Question: I am new in Kendo UI, I have one kendo DatePicker and one Kendo GridView. After selecting a date from DatePicker according the data should bind to the Kendo GridView. I use jquery with Ajax and my jquery function is

'''
List<MDA.AppEntities.Orders.OrderList> objConsults = new List<MDA.AppEntities.Orders.OrderList>();
objConsults = DataFacade.Operations.GetCustomerOrderDetailsByCustomerID(Patientid,startDate,en dDate );
return new PrimeJsonResult { MaxJsonLength = int.MaxValue, JsonRequestBehavior = JsonRequestBehavior.AllowGet, Data = new GridModel<MDA.AppEntities.Orders.OrderList> { Data = objConsults } };
'''
It is going inside 'success: function(data)', but not executing inside code and jump back to '$.ajax('), and I don't understand why.
'''
@(Html.Kendo().Grid<MDA.AppEntities.Orders.OrderList>(Model.OrderList)
.Name("GridOrders")
.PrefixUrlParameters(false)
.Columns(col =>
{
col.Bound(o => o.Ord_ID).Title("Event ID").Width("10%");
col.Bound(o => o.Ord_Date).Title("Event Date").Format("{0:MM/dd/yyyy}").Width("10%");
col.Bound(o => o.Status).ClientTemplate("# if (EventType == 'eConsult') { # " + "<strong> #: EventConsultStatus #</strong> "
+ " # } else if (OS_ID == " + (int)MDA.AppConstants.OrderStatus.AllOrderStatus.LocalPickupInScriptSureQueue + " || OS_ID == "
+ (int)MDA.AppConstants.OrderStatus.AllOrderStatus.LocalPickupProcessing + " || OS_ID == " + (int)MDA.AppConstants.OrderStatus.AllOrderStatus.LocalPickupPending
+ " || OS_ID == " + (int)MDA.AppConstants.OrderStatus.AllOrderStatus.LocalPickupEnteredWithErrors + " || OS_ID == "
+ (int)MDA.AppConstants.OrderStatus.AllOrderStatus.LocalPickupScriptSureTimeWait + "){ # " + " <p> Rx Approved </p> " + " # } else if (OS_ID == "
+ (int)MDA.AppConstants.OrderStatus.AllOrderStatus.LocalPickupEntered + " || OS_ID == " + (int)MDA.AppConstants.OrderStatus.AllOrderStatus.PickedFromLocalPharmacy
+ ") { # " + " <p> LPU Complete </p>" + " # } else { # " + "<strong> #: OS_Desc # </strong>" + " # } #").Title("Status").Width("12%");
col.Bound(o => o.Comment).Title("Details").Width("20%");
col.Bound(o => o.TotalPrice).Title("Rx Cost").Format("$ " + "{0:F2}").Width("8%");
col.Bound(o => o.EventConsultStatusID).ClientTemplate(" # if((OS_ID==" + (int)MDA.AppConstants.OrderStatus.AllOrderStatus.OrderSubmitted
+ "|| OS_ID ==" + (int)MDA.AppConstants.OrderStatus.AllOrderStatus.ConsultationStarted
+ ")&& (EventConsultStatusID==" + (int)MDA.AppConstants.ConstantValues.ConsultationStatus.SUBMIT
+ " || EventConsultStatusID==" + (int)MDA.AppConstants.ConstantValues.ConsultationStatus.START
+ ")) {# " + @Html.ActionLink(String.IsNullOrEmpty("EditConsultation") ? "-" : "EditConsultationlink", "CreateConsultation", new { @CustID = "#=Cust_ID#", @IsEdit = "#=Ord_ID#" }, getHtmlAttributesForActionLink("EditConsultation")) + "#} else if ( EventConsultStatusID == "
+ (int)MDA.AppConstants.ConstantValues.ConsultationStatus.WRITTEN + ") {# <a href= " + Url.Action("ReviewConsultation", "Customer", new { id = "#=Ord_ID#" }) + " > view consult <p> See Doctor Notes and place Order if Prescription Written </p> </a> #} else if (EventConsultStatusID == "
+ (int)MDA.AppConstants.ConstantValues.ConsultationStatus.PENDING + ") {# <a href=" + Url.Action("ReviewConsultation", "Customer", new { id = "#Ord_ID#" })
+ "> view consult <p> See Doctor Notes and Respond </p> </a> #} else if (Eligible_ReFill && (OS_ID == 35 || OS_ID == 41)){ # <p> Eligible for Re-fill </p> <span > Please click on View Consult Link to see Refill link </span> #} else if (Eligible_ReOrder && (OS_ID == 35 || OS_ID == 41) && EventTypeID == 1) {# <p> Eligible for Re-Order </p> <span > Please click on View Consult Link to see ReOrder link </span> #} else if (EventType == 'eConsult' || EventType == 'TeleConsult') {# <a href="
+ Url.Action("ReviewConsultation", "Customer", new { id = "#=Ord_ID#" }) + "> view consult </a> #} else {# <a href=" + Url.Action("OrderDetails", "Customer", new { id = "#=Ord_ID#" })
+ "> view consult </a> # } if (OS_ID ==" + (int)MDA.AppConstants.OrderStatus.AllOrderStatus.OrderShipped + " || OS_ID == " + (int)MDA.AppConstants.OrderStatus.AllOrderStatus.PickedFromLocalPharmacy + ") {# <a href='javascript:void(0);' onclick=javascript:CenterWindow(900,800,50,"
+ Url.Action("ViewReceipt", "Customer", new { id = "#=Ord_ID#" }) + ">);> View/Print Receipt </a> #} if (OS_ID != " + (int)MDA.AppConstants.OrderStatus.AllOrderStatus.OrderCanceled + ") {# <br /> <a href="
+ Url.Action("AttachReporToConsult", "Customer", new { OrderId = "#=Ord_ID#" }) + "> Attach Report </a> #} #").Title("Sample1").Width("25%");
})
.Resizable(resizing => resizing.Columns(true))
.Pageable(Page => Page.Refresh(true).PageSizes(true).PreviousNext(true))
.Filterable()
.Sortable()
.Scrollable()
.Groupable()
.Reorderable(reorder => reorder.Columns(true))
.DataSource(dataSource => dataSource.Ajax()
.Read(read => read.Action("_DemoDashBoard", "Customer", new { patientid = Model.CustomerID, startdate= Model.SearchStartDate, enddate=Model.SearchEndDate }))
.ServerOperation(false)
)
)
'''
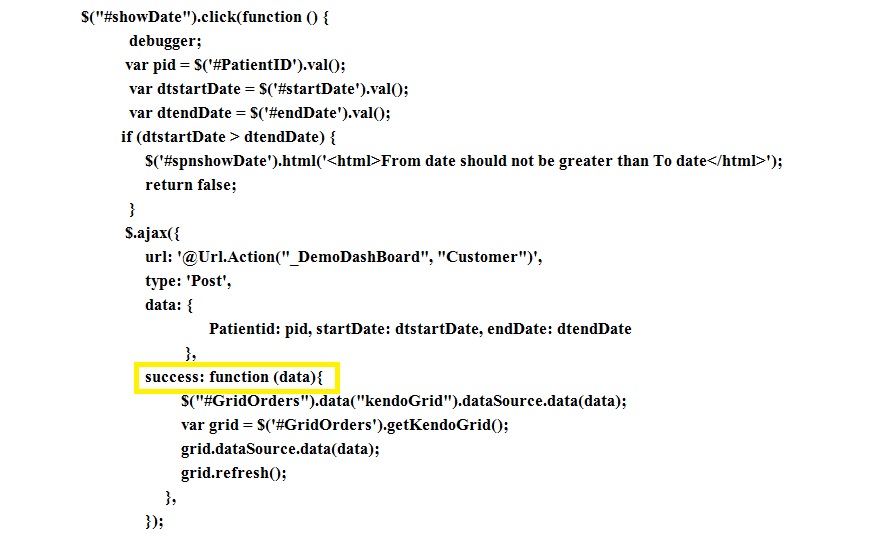
Answer: I don't think you need the ajax call. Try this, 'dataSource.read()' should call your action with the updated parameters:
'''
$("#showDate").click(function(){
var pid = $("#PatientID").val();
var dtStartDate = $("#startDate").val();
var dtEndDate = $("#endDate").val();
if(dtStartDate > dtEndDate) {
$("#spnshowDate").html("<html>From date should not be greater than To date</html>");
}
var grid = $("#gridOrders").data("kendoGrid");
grid.dataSource.read({ patientid: pid, startdate: dtStartDate, enddate: dtEndDate })
});
'''